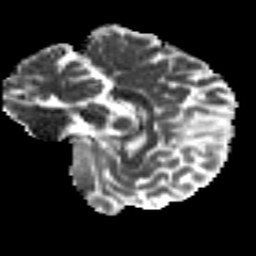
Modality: MD
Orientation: sagittal
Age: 32
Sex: male
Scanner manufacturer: siemens
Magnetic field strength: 3 T
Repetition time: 8.8 s
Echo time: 0.085 s